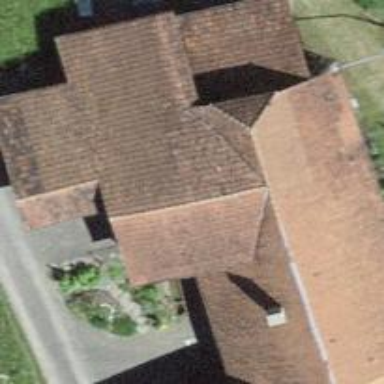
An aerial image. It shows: Farm building.